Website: bh-photo
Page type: customer-info-address
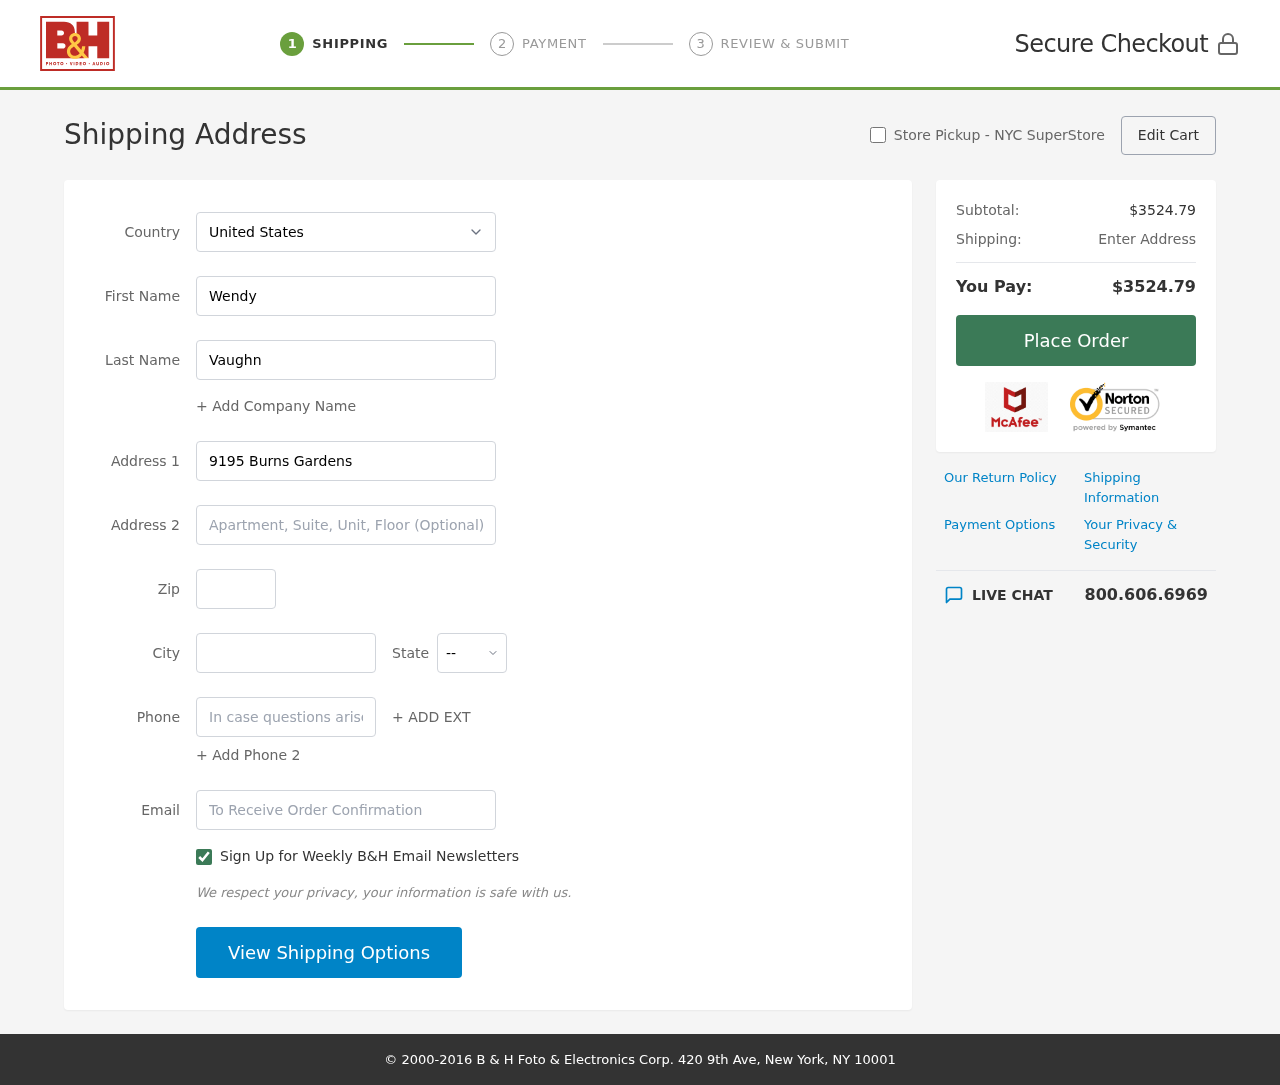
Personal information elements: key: PII_CITY
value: Lake Richard
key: PII_COUNTRY
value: United States
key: PII_EMAIL
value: wendyvaughn@gmail.com
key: PII_FIRSTNAME
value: Wendy
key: PII_LASTNAME
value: Vaughn
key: PII_PHONE
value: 7038757630
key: PII_POSTCODE
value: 45642
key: PII_STATE_ABBR
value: MD
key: PII_STREET
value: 9195 Burns Gardens
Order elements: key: ORDER_SUBTOTAL
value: $3524.79
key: ORDER_TOTAL
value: $3524.79